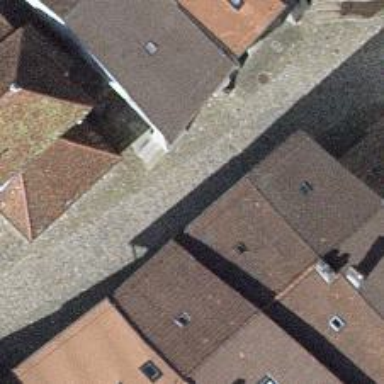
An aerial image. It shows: Pedestrian road made of unhewn cobblestone.